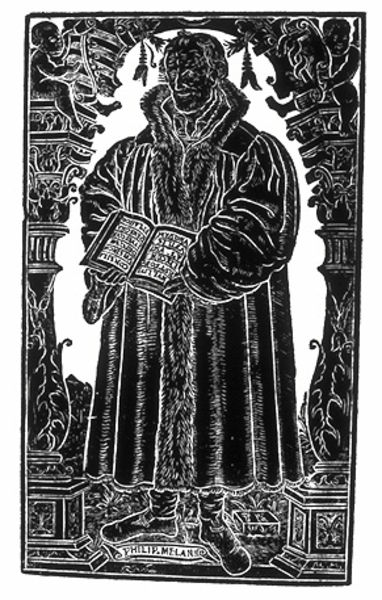
Titel: Bildnis des Philipp Melanchthon unter einer Arkade
Künstler: Monogrammist TK (1563)
Institution: (Seriendruck)
Schlagwörter: blätter, hand, kopf, mann, weiß, hintergrund, holz, schwarz, säule, säulen, vordergrund, ornament, bibel, falten, gesicht, halten, kragen, mensch, pelz, rahmen, sockel, stehen, ärmel, bildnis, hände, portrait, porträt, kirche, figur, mantel, stehend, stehender, kind, pflanze, renaissance, engel, putte, putto, ranken, holzschnitt, schrift, rahmung, bogen, grafik, graphik, baby, rand, symmetrie, inschrift, dekor, floral, ornamente, platte, tor, nische, arkade, buch, torbogen, druck, druckgraphik, linolschnitt, schwarz weiß, radierung, stich, illustration, zeitung, pelzjacke, beten, kapitell, buchdruck, girlanden, ganzfigur, negativ, talar, pelzkragen, seiten, pelzmantel, pfarrer, grab, mittelalter, priester, mönch, luther, heiliger, kränze, geöffnet, postament, harfe, putten, putti, verziehrung, stick, reformation, buchmalerei, seriendruck, erasmus, engek, philipp, schaube, thesen, melanchthon, philipp melanchthon, melanchton, pekz, druckstock, mantek, philip, gaphik, melan, kandelabersäule